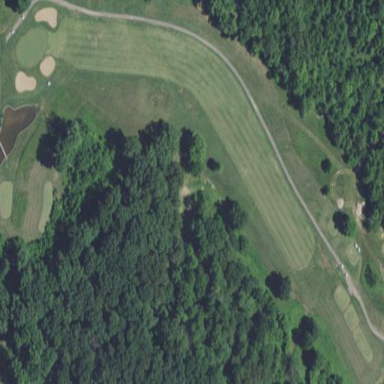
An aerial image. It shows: Rough area in golf course.